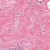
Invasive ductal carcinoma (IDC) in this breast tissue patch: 0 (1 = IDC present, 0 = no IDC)